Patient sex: M
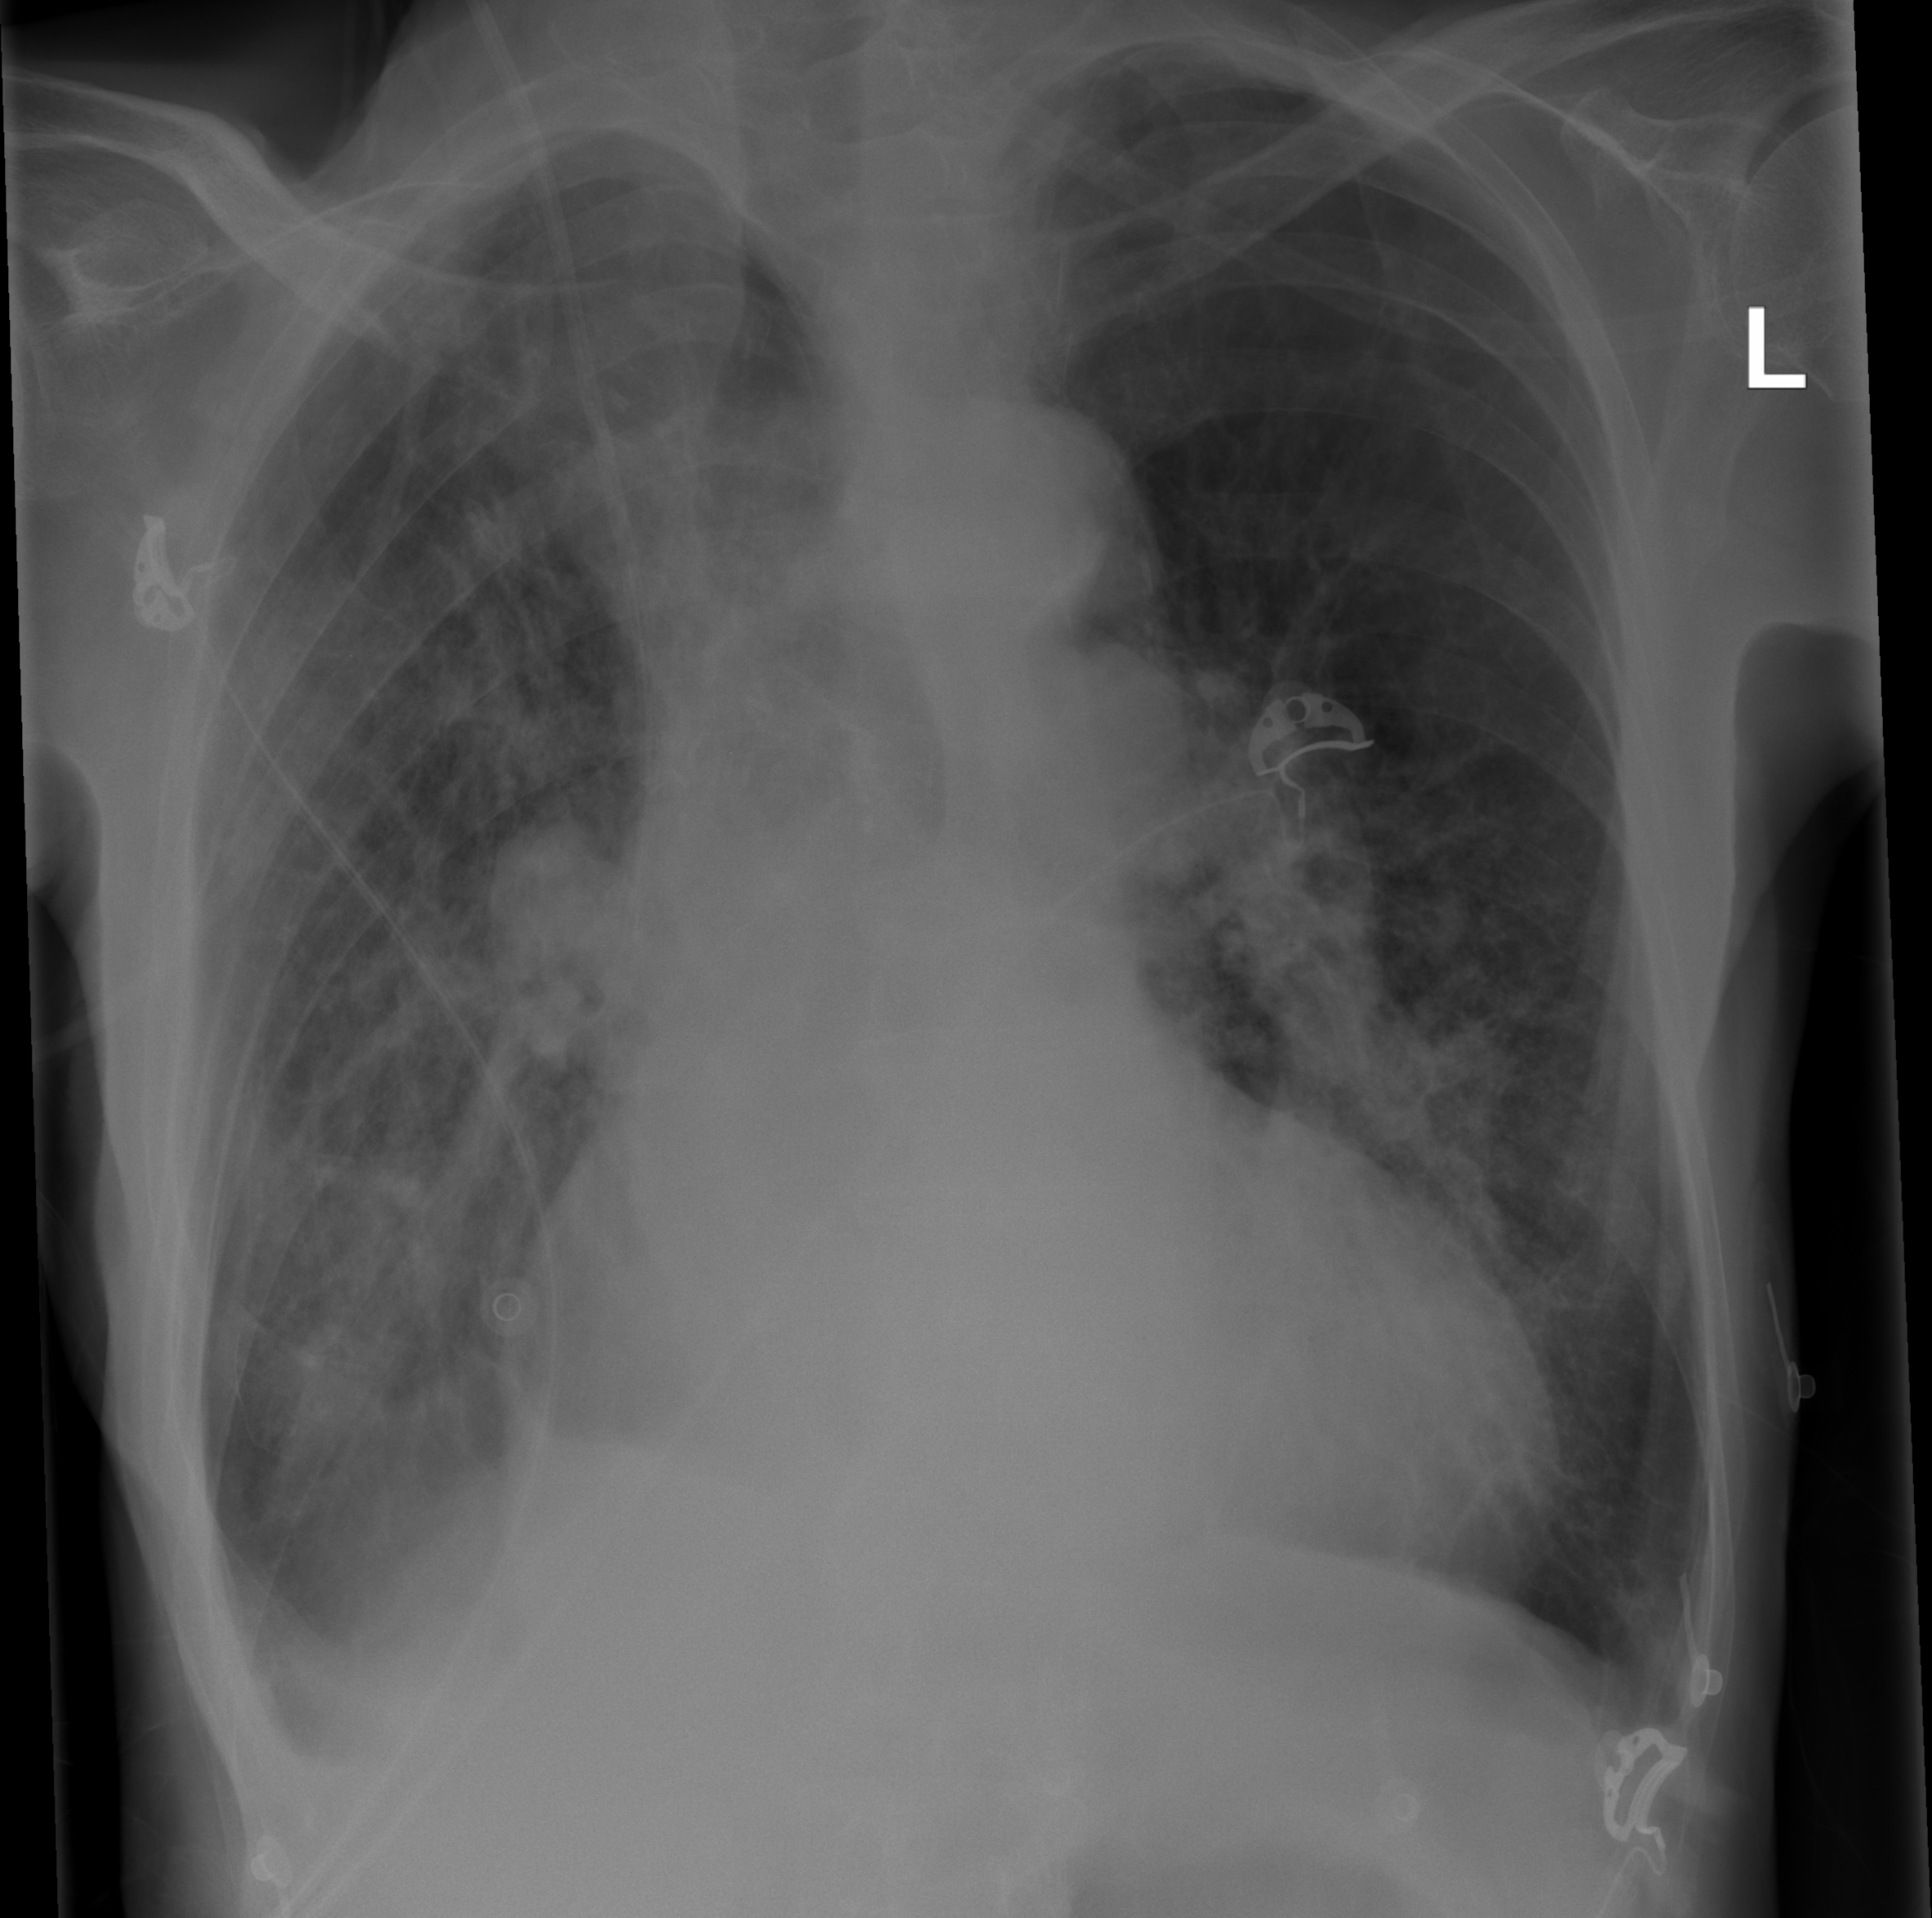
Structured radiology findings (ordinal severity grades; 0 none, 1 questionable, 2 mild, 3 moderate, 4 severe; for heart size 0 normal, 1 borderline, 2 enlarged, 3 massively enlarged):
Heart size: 0
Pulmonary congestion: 2
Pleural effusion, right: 2
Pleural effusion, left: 1
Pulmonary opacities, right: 3
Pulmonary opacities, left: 2
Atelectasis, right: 3
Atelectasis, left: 2